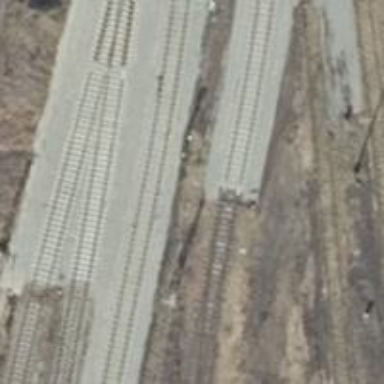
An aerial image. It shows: Railway switch.